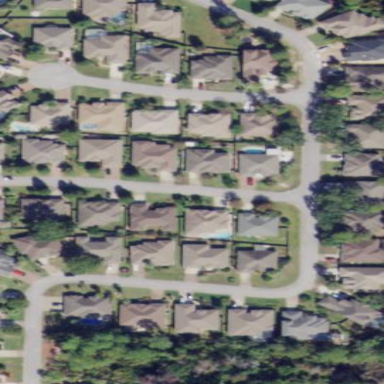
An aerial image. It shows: Single-family residential area.